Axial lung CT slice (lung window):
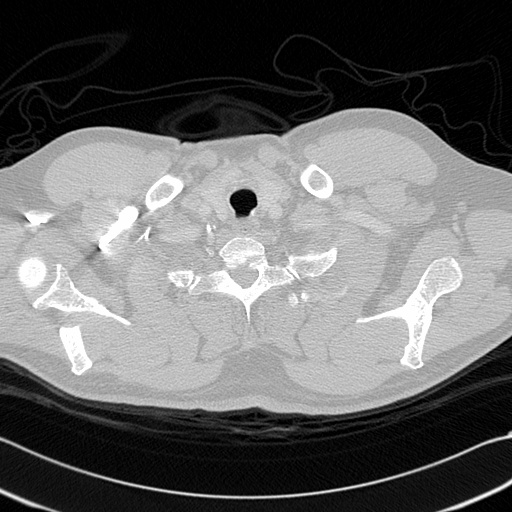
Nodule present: no